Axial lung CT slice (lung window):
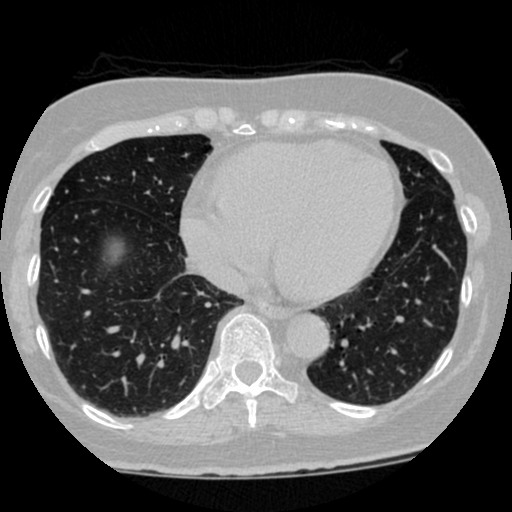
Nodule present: no